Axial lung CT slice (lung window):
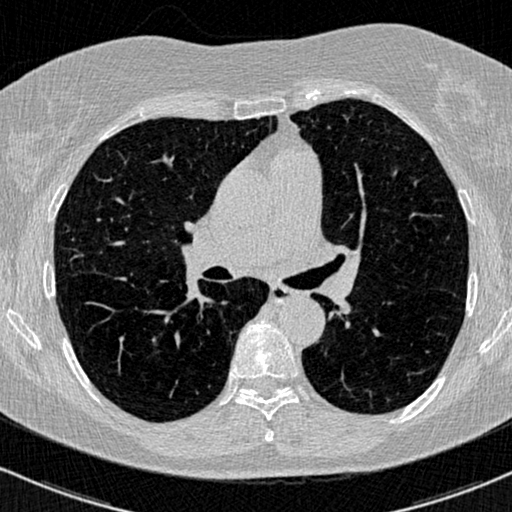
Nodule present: no